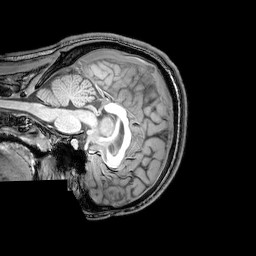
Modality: T1w
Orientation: sagittal
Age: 23
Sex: male
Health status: healthy
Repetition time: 0.081 s
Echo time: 0.037 s